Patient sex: M
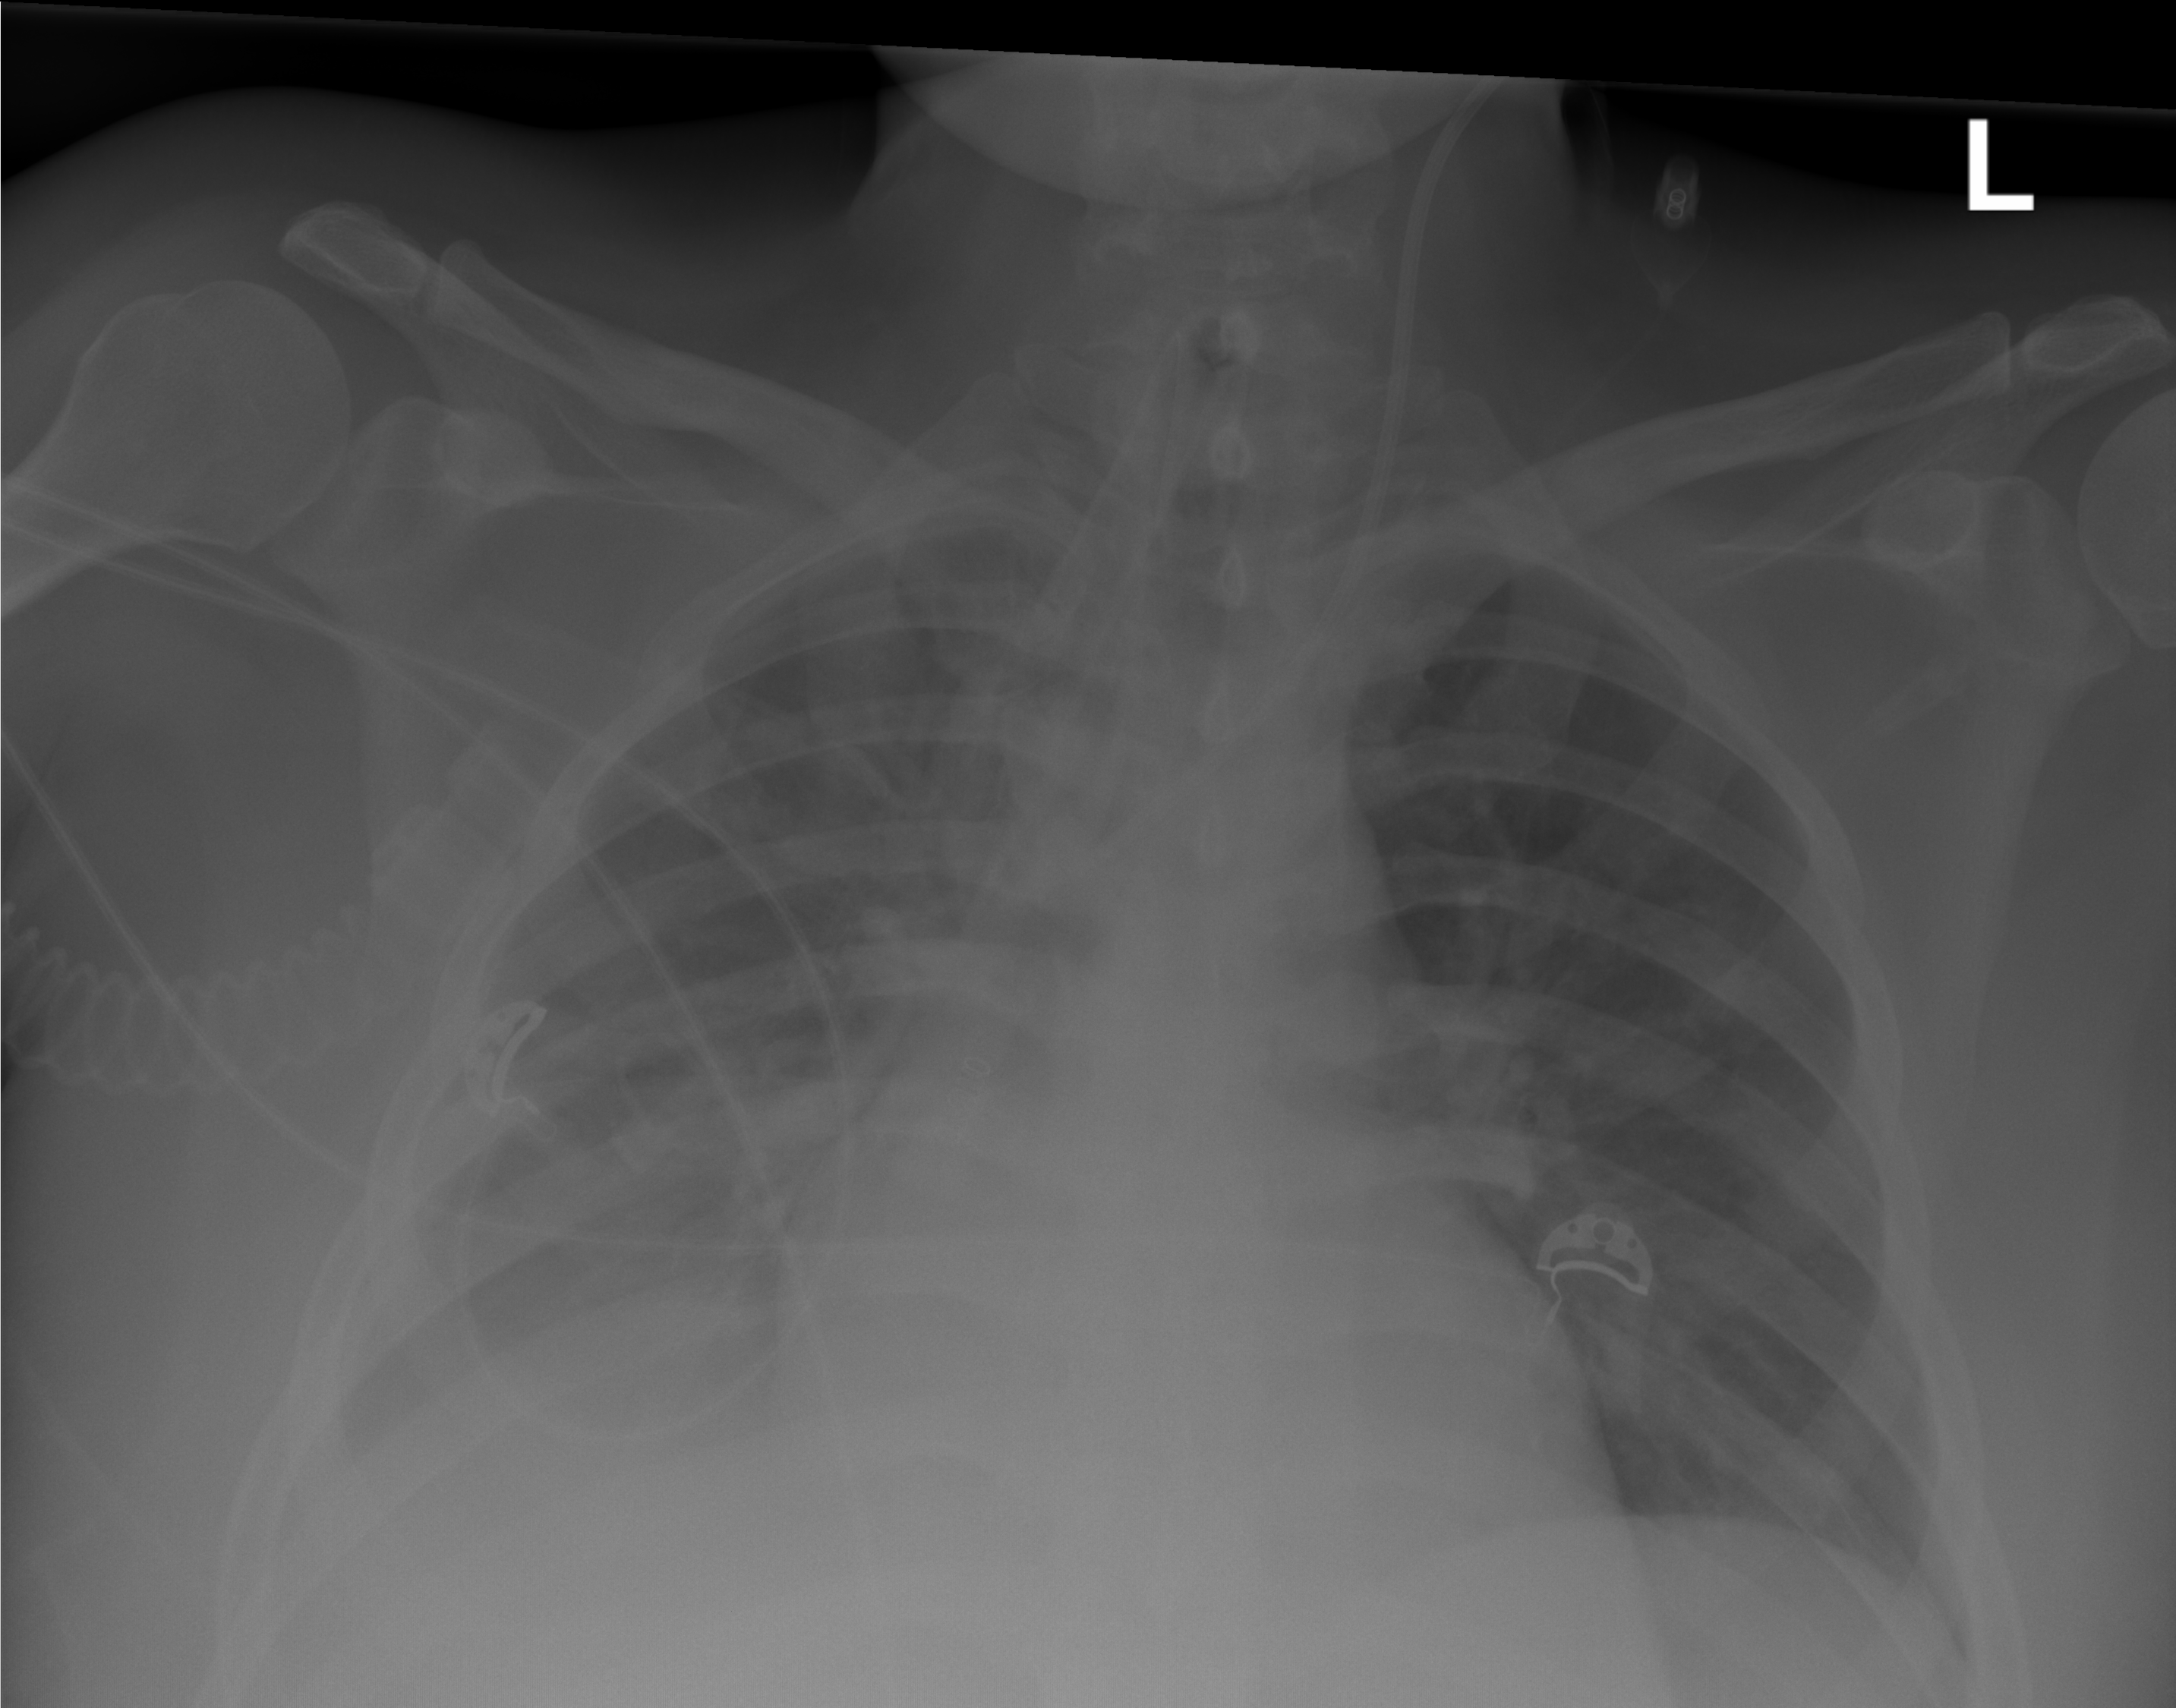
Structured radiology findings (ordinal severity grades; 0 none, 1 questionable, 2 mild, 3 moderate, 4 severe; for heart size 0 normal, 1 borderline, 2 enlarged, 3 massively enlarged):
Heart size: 0
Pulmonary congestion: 0
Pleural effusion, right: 3
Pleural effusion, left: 0
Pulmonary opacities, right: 2
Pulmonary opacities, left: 0
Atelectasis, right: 2
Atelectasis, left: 0